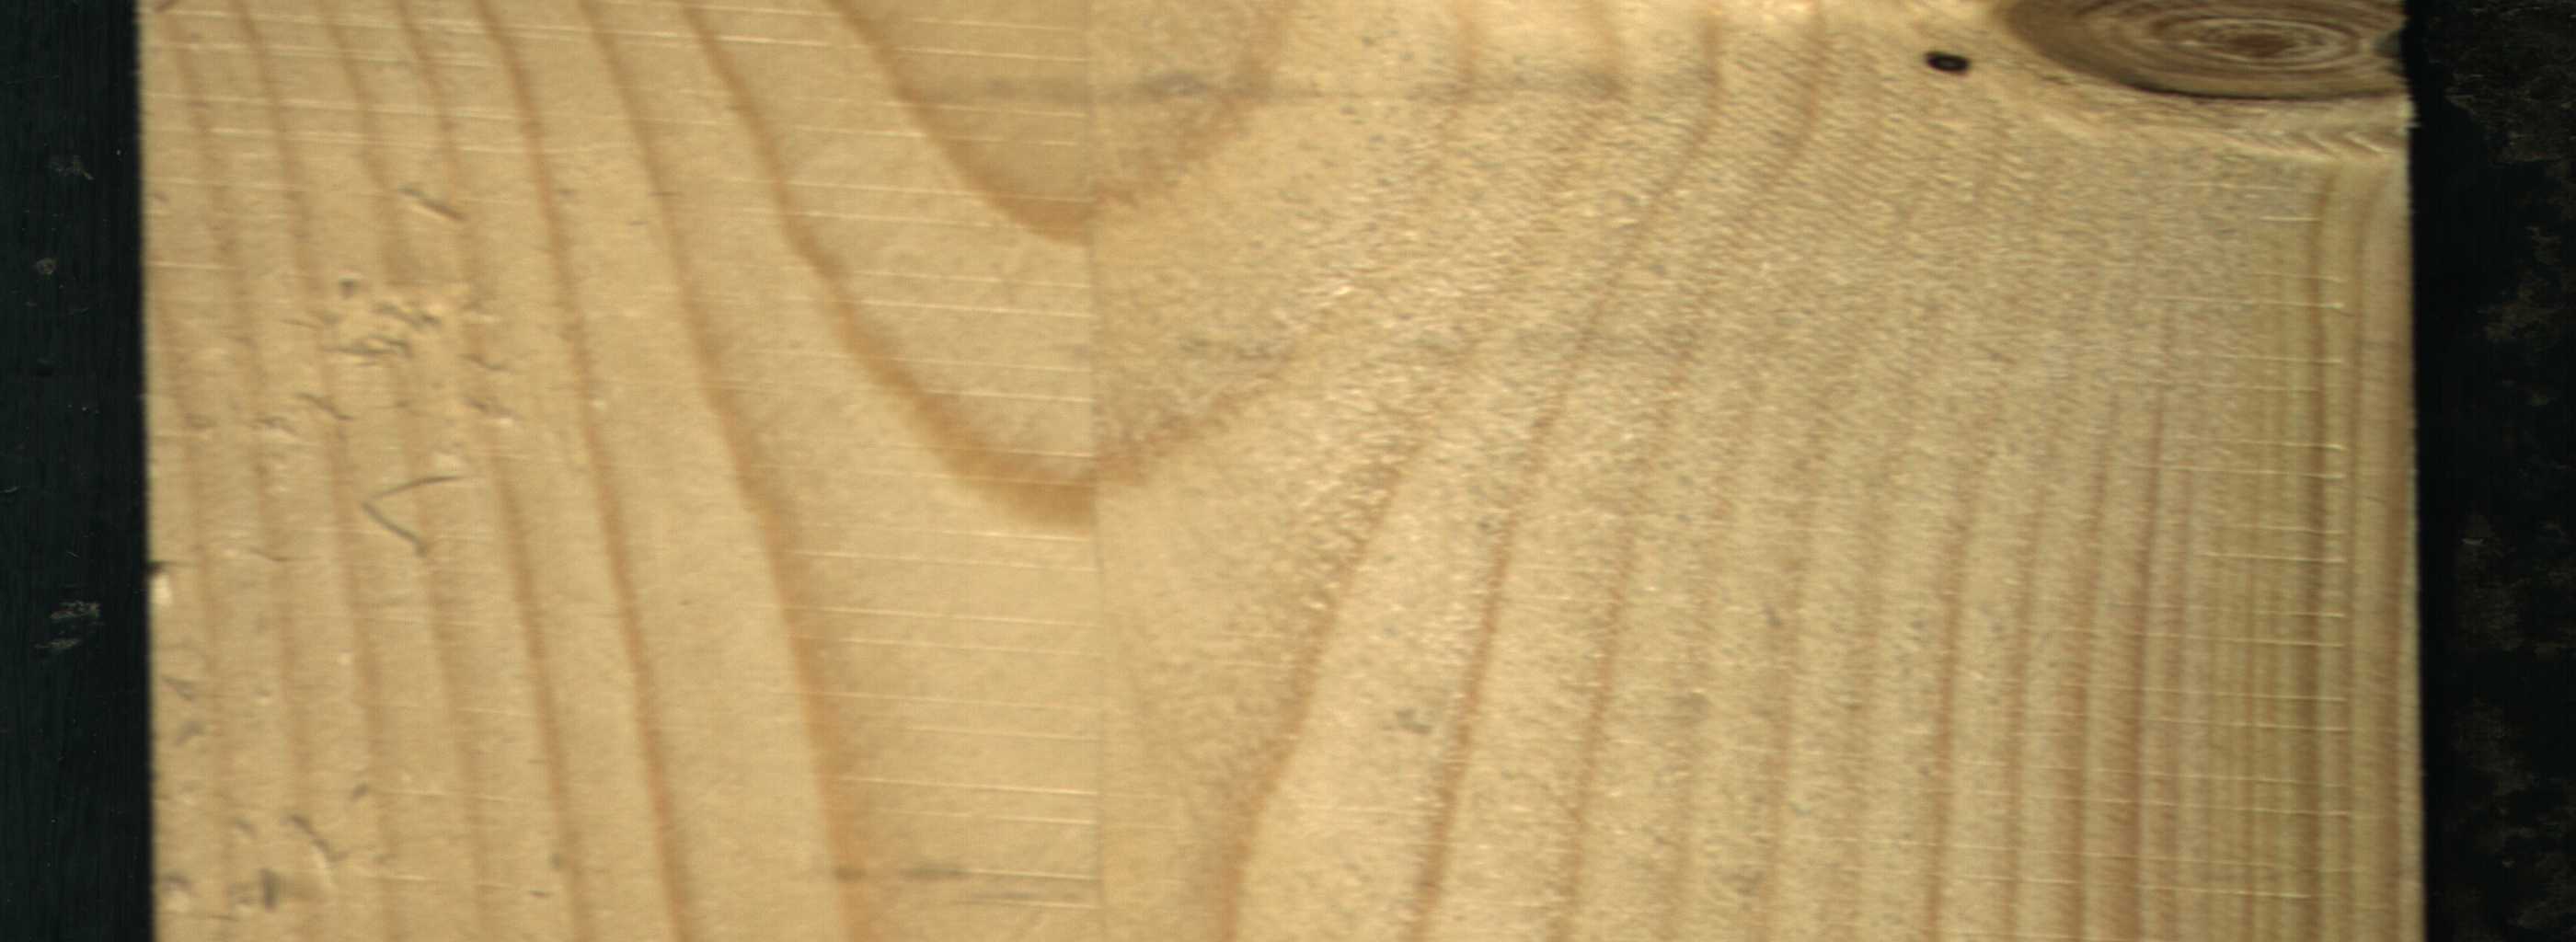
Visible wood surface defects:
Dead_Knot
Dead_Knot